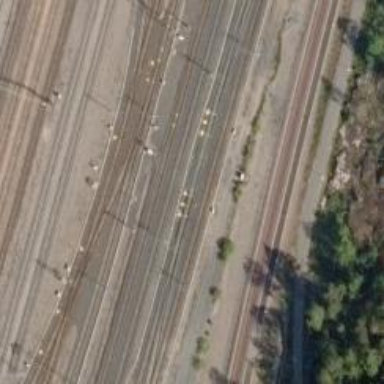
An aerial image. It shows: Railway signal.